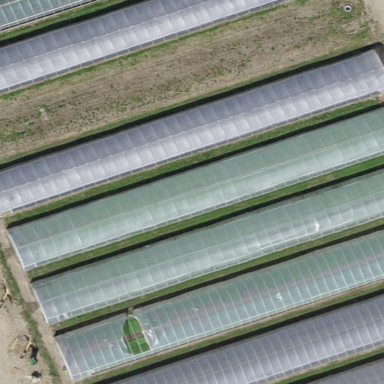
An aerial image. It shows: Greenhouse.